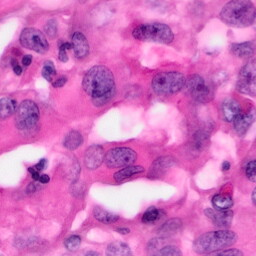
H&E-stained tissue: Pancreatic